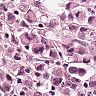
Metastatic tissue present: yes